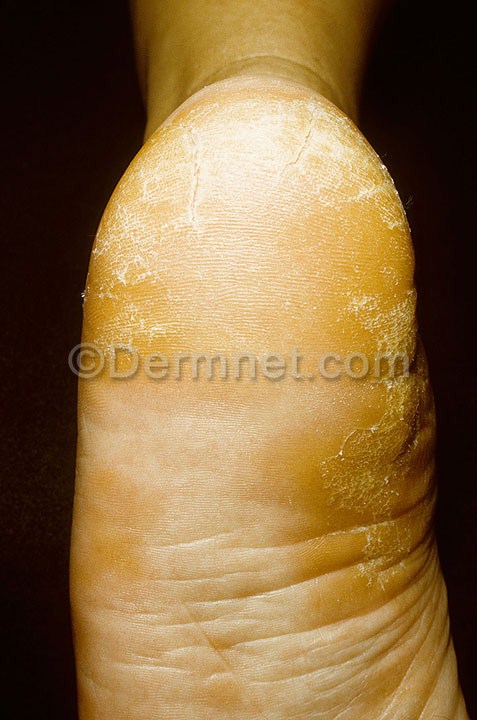
Disease: Eczema Photos